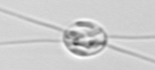
Label: Chaetoceros_danicus